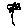
Label: flower